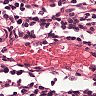
Metastatic tissue present: no